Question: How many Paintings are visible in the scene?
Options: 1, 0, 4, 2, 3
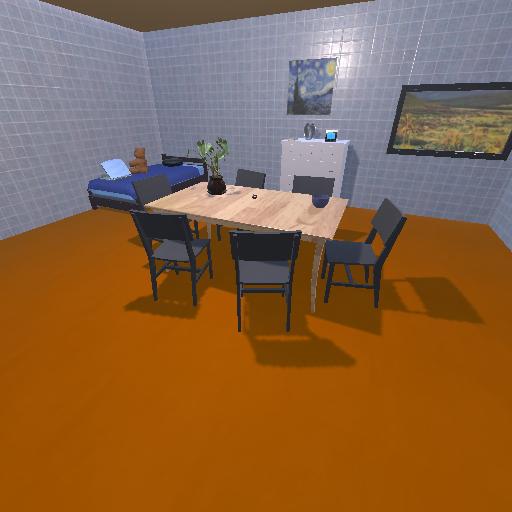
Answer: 1